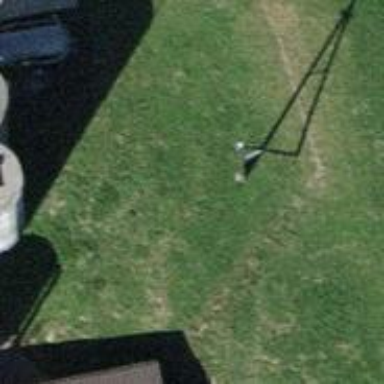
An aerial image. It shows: Guyed power pole.